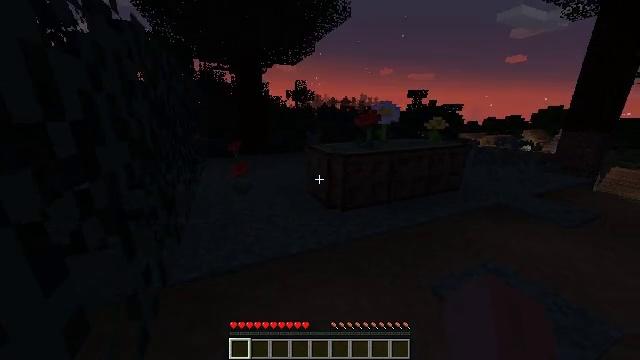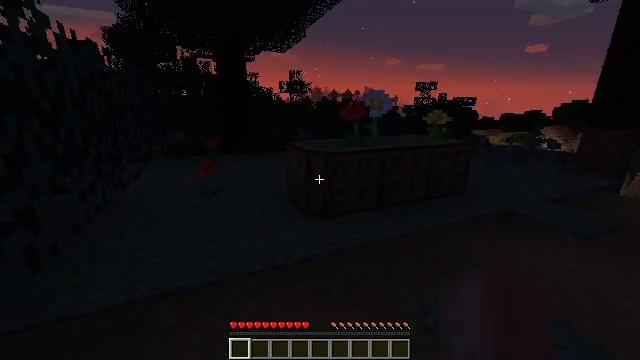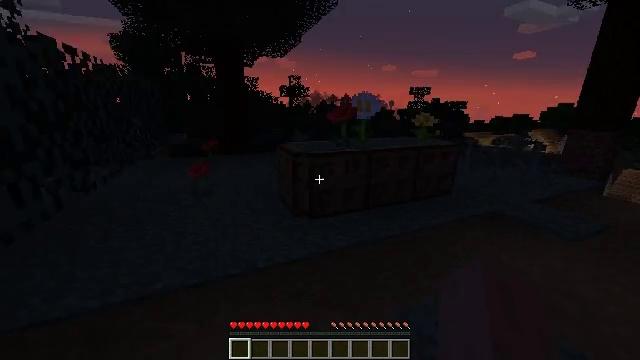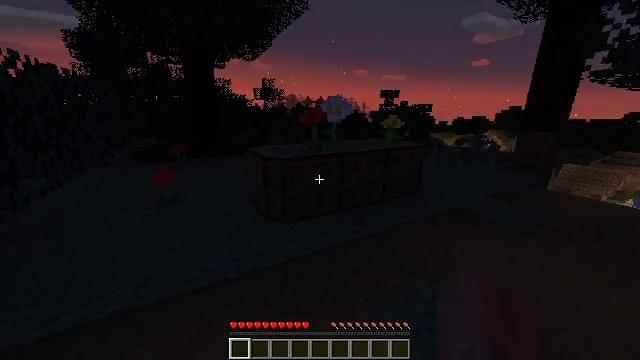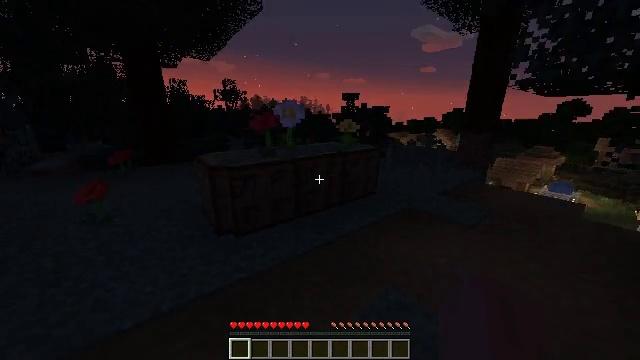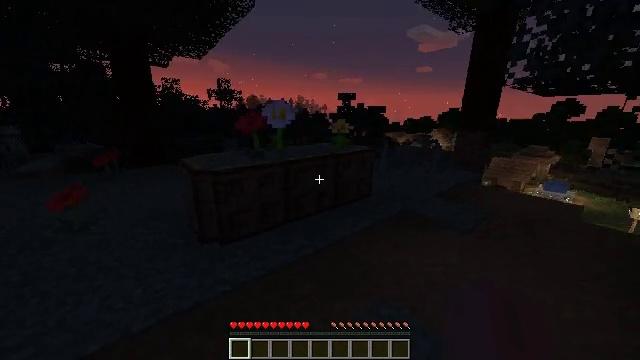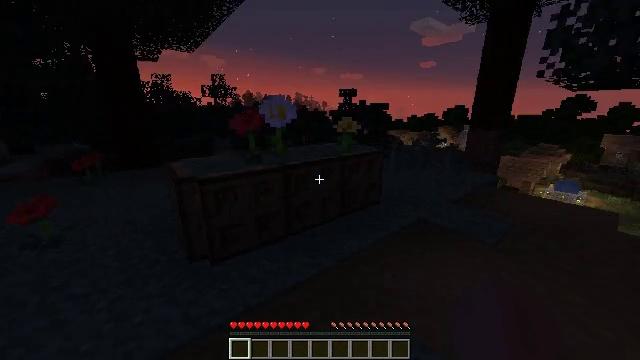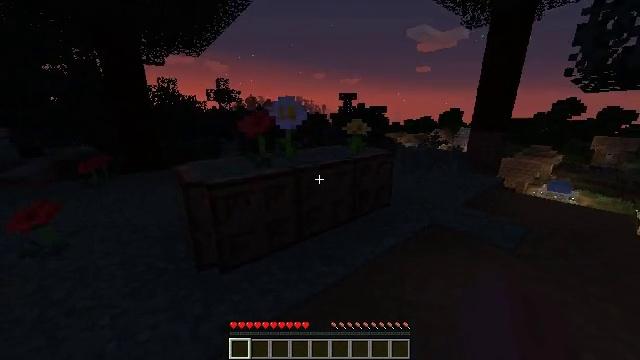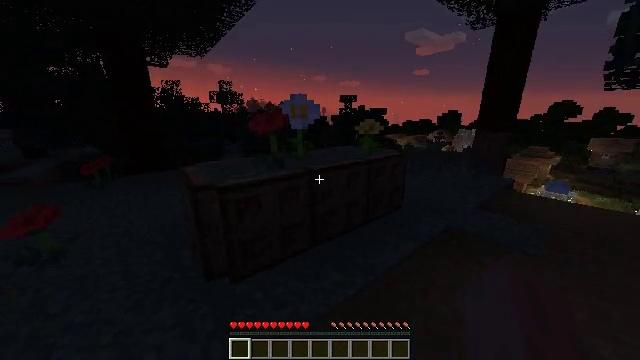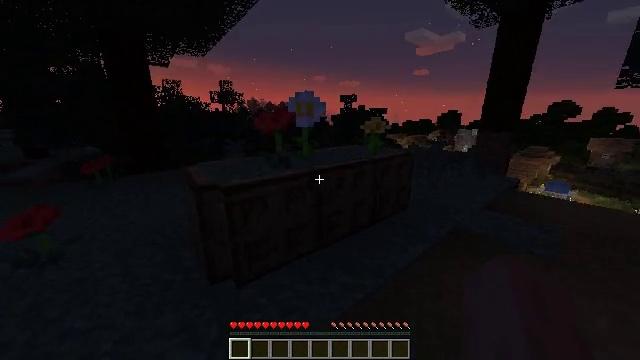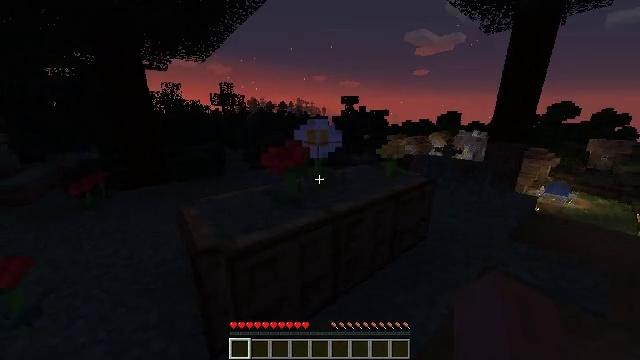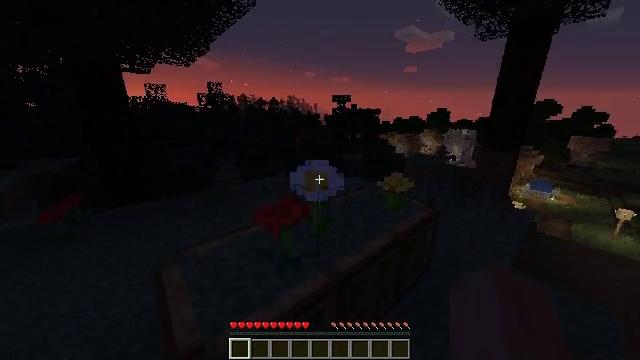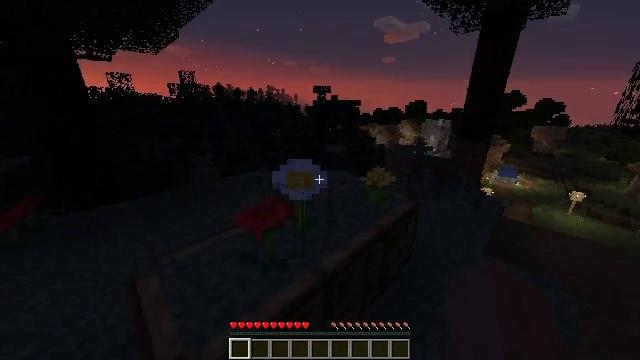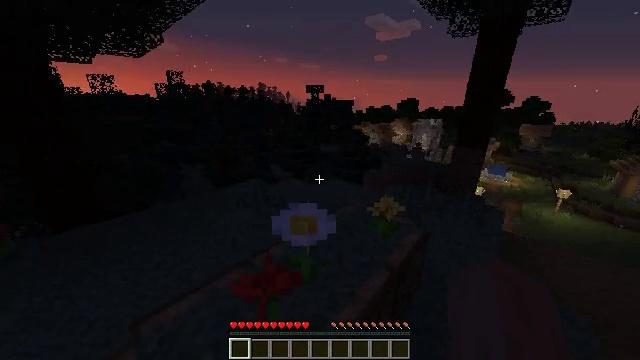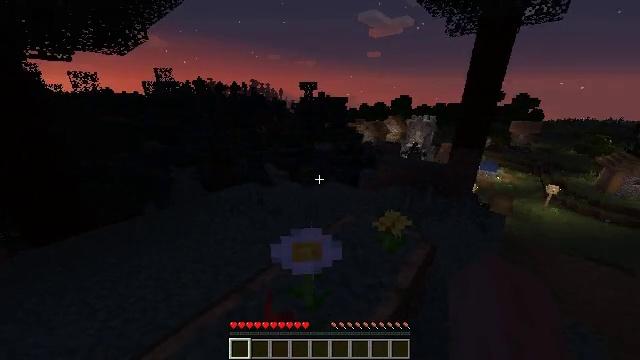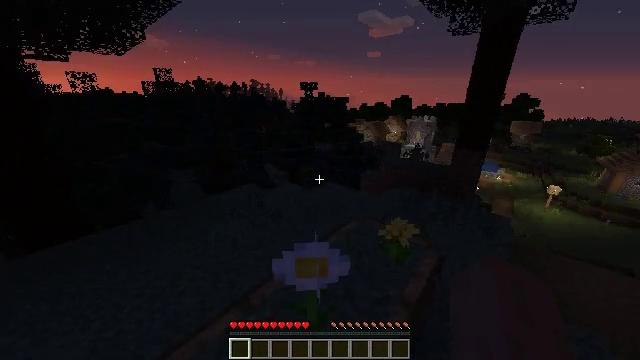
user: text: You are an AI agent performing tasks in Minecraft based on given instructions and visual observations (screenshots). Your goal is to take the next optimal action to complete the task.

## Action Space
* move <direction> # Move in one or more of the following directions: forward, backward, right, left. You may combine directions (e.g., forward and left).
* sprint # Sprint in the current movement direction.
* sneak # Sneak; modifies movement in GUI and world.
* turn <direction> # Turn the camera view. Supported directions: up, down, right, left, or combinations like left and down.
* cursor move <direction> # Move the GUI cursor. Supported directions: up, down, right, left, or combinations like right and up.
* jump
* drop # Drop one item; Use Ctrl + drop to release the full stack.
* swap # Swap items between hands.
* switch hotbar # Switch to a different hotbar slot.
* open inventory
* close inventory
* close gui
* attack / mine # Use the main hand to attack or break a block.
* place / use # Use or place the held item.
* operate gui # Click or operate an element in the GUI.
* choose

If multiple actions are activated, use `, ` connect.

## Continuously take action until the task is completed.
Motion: motion action
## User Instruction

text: Remove an emerald from the inventory.
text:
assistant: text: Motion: move forward and move right, sprint
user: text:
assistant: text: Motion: move forward and move right, sprint
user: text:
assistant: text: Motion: move forward and move right, sprint, turn right
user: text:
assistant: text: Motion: move forward and move right, sprint, turn right
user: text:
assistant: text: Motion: move forward and move left, sprint
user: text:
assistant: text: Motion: move forward and move left, sprint
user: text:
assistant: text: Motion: move forward and move left, sprint
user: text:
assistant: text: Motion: move forward and move left, sprint
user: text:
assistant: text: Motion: move forward and move left, sprint
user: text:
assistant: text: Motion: move forward, sprint, jump
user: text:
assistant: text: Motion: move forward, sprint, turn right and down, jump
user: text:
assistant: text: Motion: move forward, sprint, turn right and down, jump
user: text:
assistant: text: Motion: move forward, sprint, turn right, jump
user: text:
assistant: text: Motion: move forward, sprint, turn right, jump
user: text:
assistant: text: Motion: move forward, sprint, jump
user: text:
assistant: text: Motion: move forward, sprint, jump
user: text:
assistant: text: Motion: move forward, sprint, jump
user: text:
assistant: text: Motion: move forward, sprint, jump
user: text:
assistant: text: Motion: move forward, sprint, jump
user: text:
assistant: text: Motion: move forward, sprint, jump
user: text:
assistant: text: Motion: move forward, sprint, jump
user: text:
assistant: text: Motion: move forward, sprint
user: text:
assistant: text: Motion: move forward, sprint
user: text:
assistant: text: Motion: move forward, sprint
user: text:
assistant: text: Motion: move forward, sprint
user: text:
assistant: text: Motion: move forward, sprint
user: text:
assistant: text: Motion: move forward, sprint, turn left and down
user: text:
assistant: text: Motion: move forward, sprint, turn left and down
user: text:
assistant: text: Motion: move forward and move left, sprint, turn left
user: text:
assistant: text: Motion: move forward and move left, sprint, turn left and down